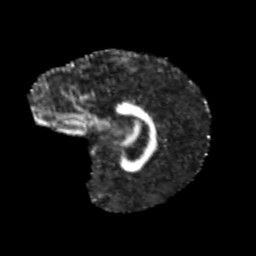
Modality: FA
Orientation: sagittal
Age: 12
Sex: female
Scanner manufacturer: siemens
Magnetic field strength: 3 T
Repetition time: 3.8 s
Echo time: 0.07 s